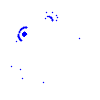
Particle: pion